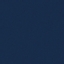
Land use / land cover: SeaLake